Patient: sex F, age 35
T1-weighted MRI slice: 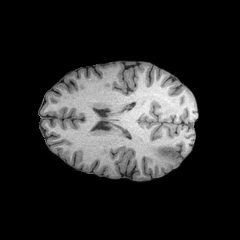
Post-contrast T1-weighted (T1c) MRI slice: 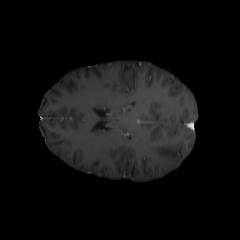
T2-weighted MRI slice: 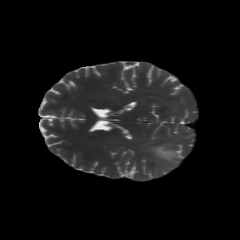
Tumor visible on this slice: yes
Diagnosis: Astrocytoma, IDH-mutant
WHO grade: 2